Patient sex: M
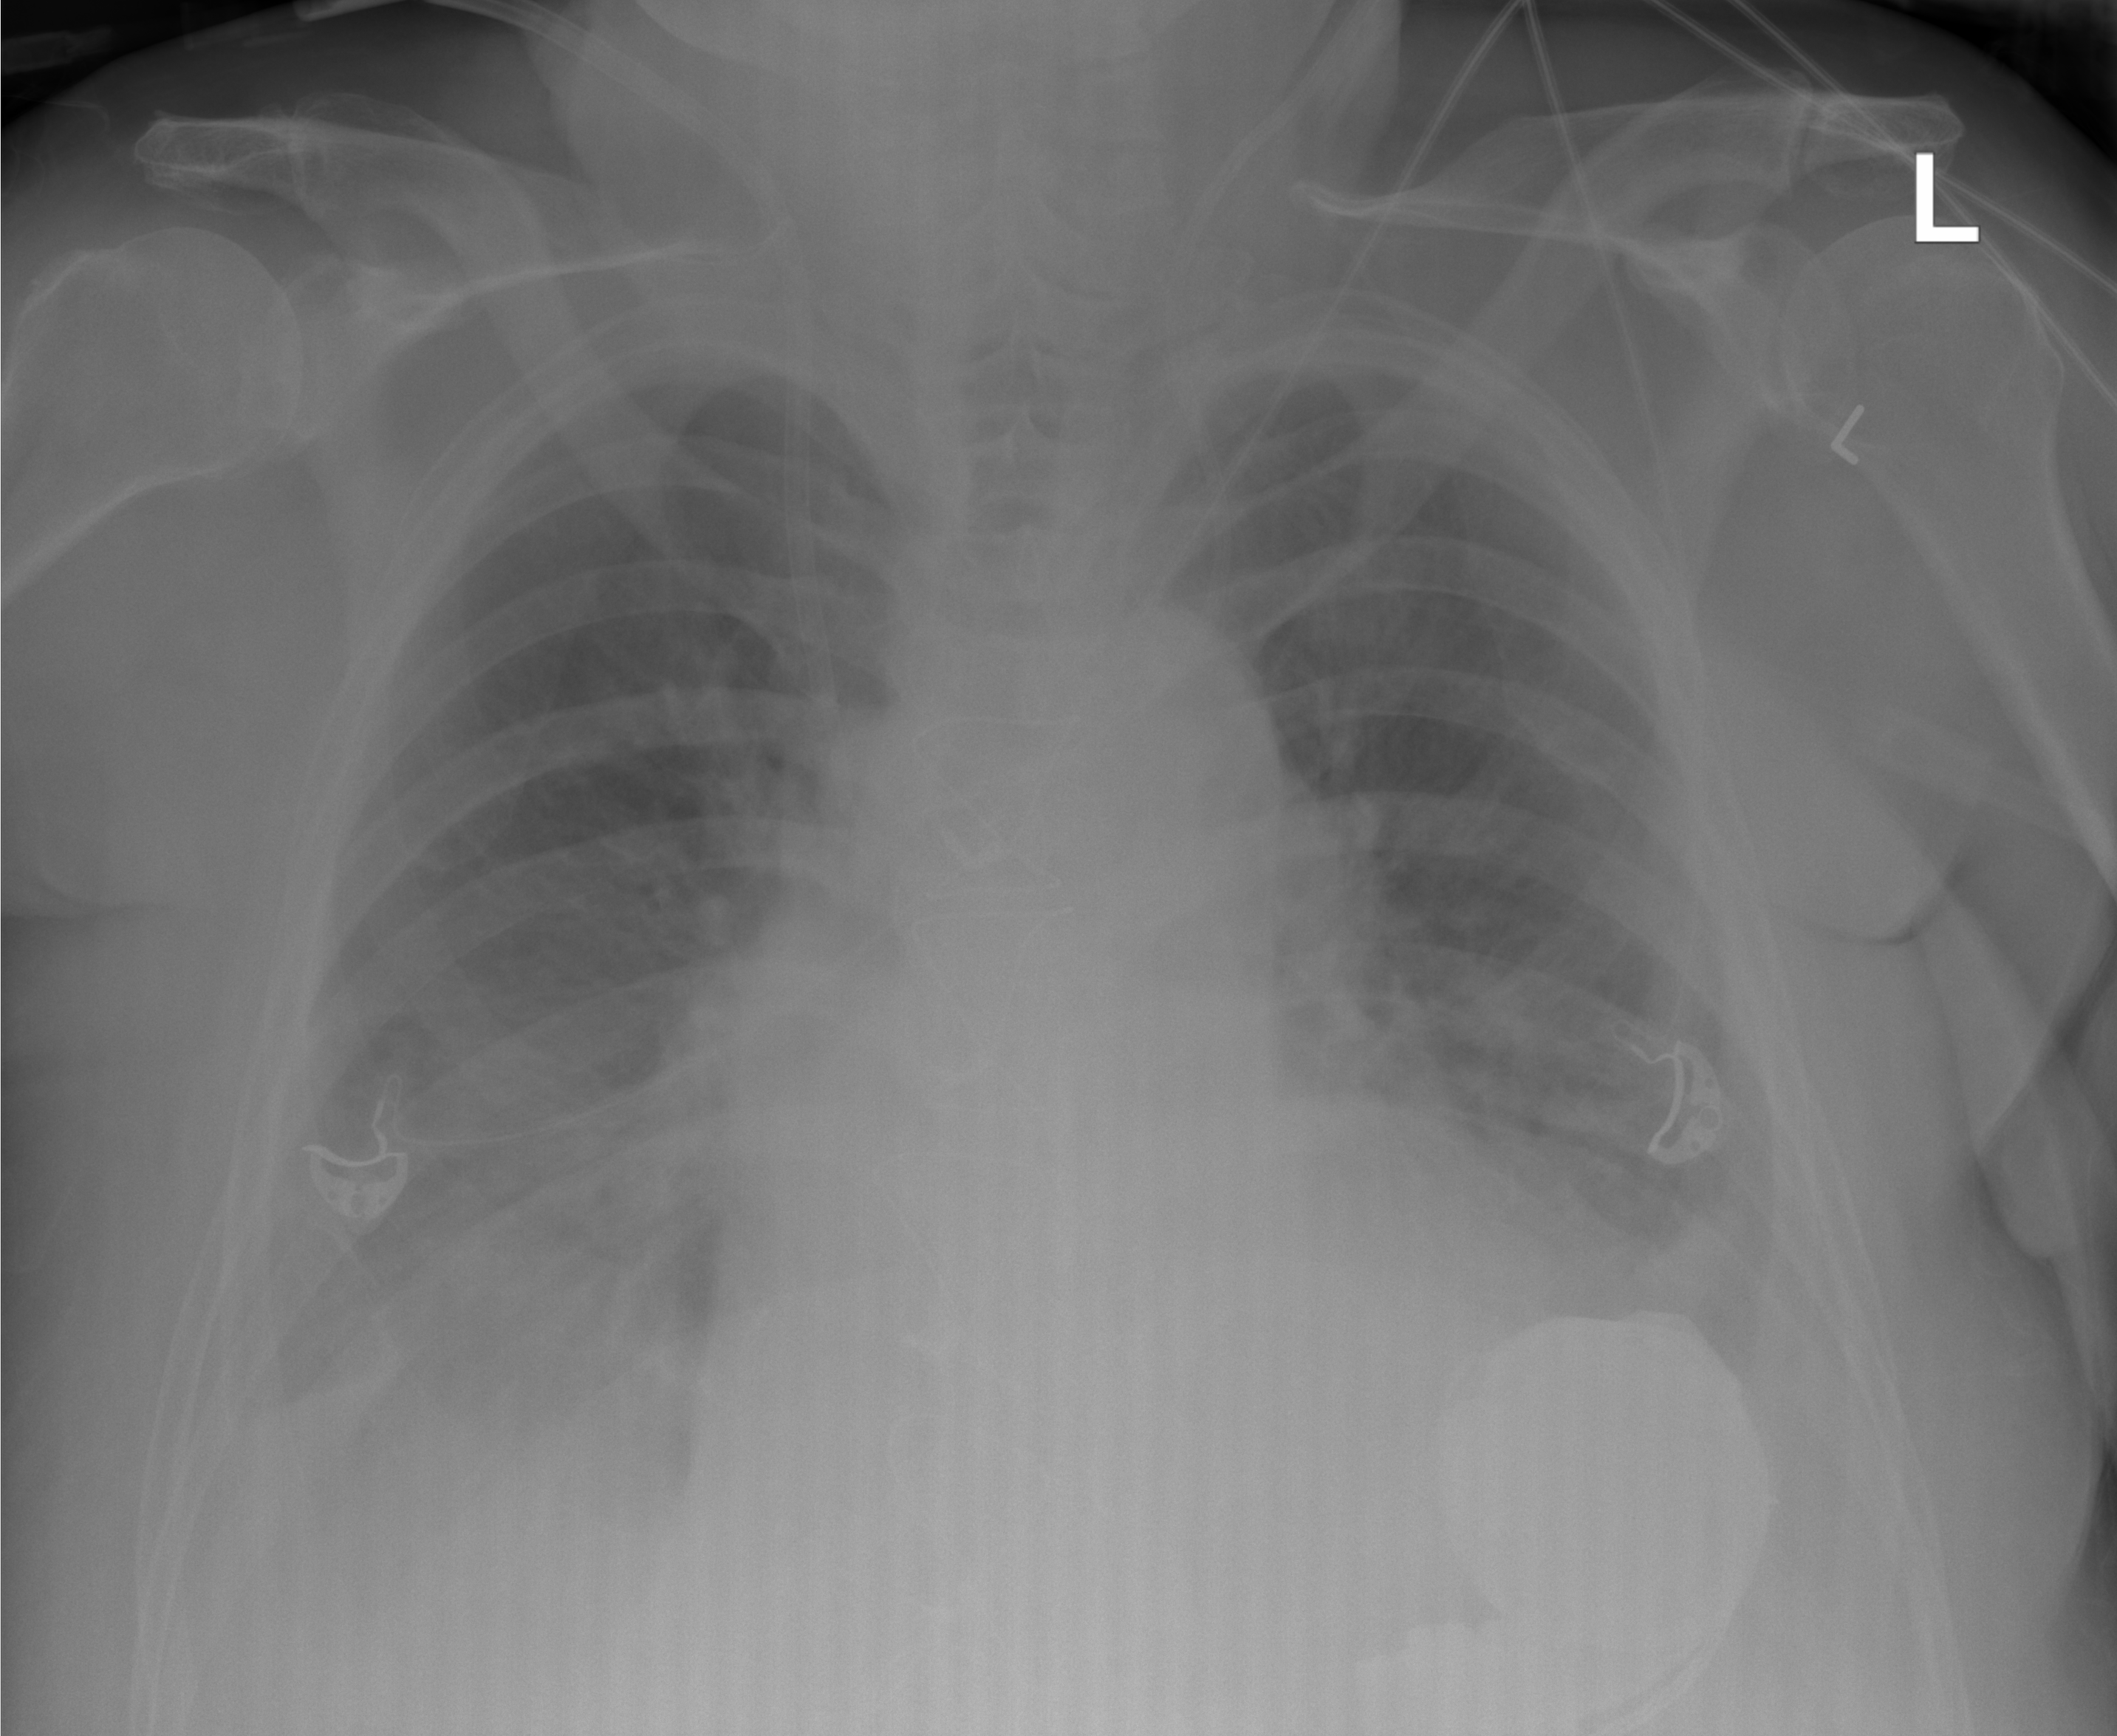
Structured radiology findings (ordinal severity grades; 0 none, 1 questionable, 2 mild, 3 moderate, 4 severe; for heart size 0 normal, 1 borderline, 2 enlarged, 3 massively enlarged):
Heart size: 2
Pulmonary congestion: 2
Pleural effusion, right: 2
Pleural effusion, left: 2
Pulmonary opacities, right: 2
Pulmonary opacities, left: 0
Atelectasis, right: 2
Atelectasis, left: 2